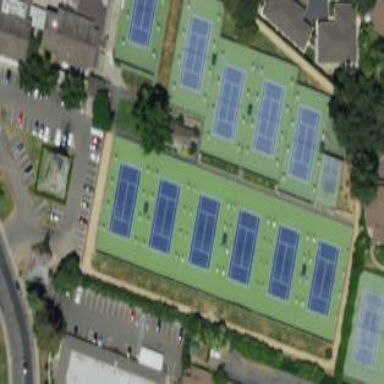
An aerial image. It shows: Tennis court on the leisure land pitch.